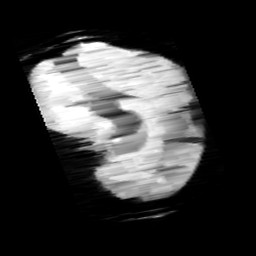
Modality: minIP
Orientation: sagittal
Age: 12
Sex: male
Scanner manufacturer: siemens
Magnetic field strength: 3 T
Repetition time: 0.027 s
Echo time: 0.02 s